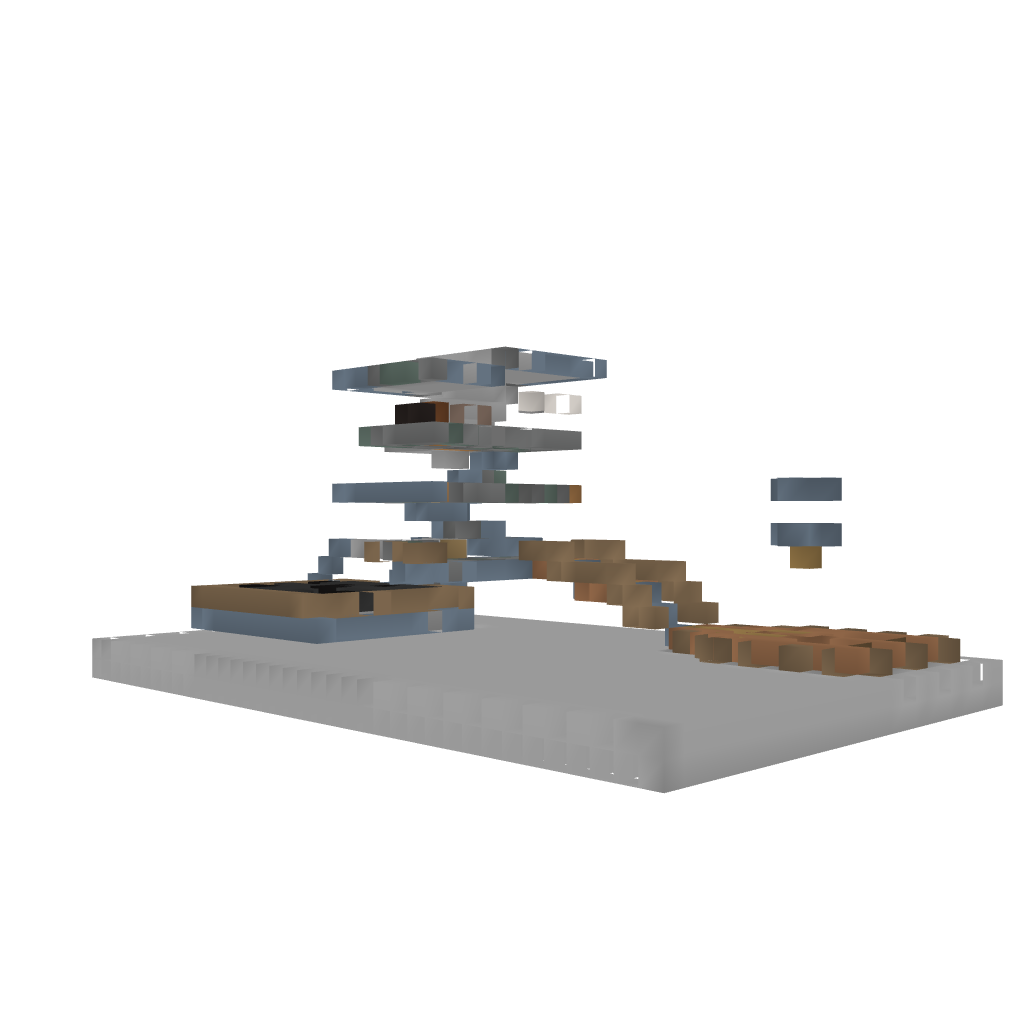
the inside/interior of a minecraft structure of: Aecor Nidus